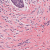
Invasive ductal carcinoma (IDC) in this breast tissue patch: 1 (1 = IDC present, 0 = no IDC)